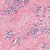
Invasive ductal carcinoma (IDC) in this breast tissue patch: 1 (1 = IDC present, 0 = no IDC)